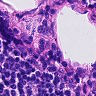
Metastatic tissue present: no